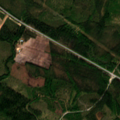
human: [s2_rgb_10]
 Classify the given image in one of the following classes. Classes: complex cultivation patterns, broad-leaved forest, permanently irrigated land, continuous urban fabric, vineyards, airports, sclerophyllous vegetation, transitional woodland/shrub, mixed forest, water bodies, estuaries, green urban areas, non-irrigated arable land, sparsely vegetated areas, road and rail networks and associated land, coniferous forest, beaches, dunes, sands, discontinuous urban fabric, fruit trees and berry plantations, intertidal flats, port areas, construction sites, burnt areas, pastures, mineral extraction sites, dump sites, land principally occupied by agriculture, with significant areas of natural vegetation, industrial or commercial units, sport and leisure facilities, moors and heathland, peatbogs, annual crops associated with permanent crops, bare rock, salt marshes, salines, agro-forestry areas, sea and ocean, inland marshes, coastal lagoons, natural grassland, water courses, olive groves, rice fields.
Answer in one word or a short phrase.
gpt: coniferous forest, mixed forest, transitional woodland/shrub